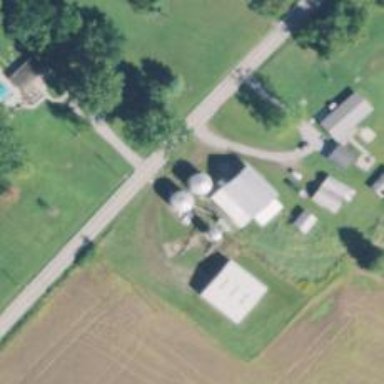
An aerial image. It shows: Silo.